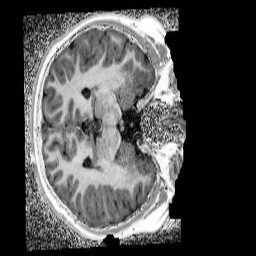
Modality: UNIT1_denoised
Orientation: axial
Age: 11
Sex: male
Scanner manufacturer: siemens
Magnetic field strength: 3 T
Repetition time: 4 s
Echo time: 0.00299 s